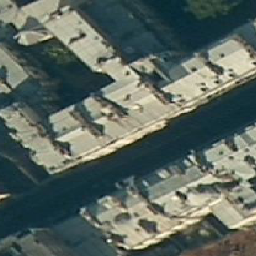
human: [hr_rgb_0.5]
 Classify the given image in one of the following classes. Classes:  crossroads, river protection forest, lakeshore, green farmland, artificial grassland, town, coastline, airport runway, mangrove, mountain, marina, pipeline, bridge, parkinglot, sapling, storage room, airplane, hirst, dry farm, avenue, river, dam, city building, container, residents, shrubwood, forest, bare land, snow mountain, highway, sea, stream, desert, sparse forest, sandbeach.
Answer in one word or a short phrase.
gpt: city building